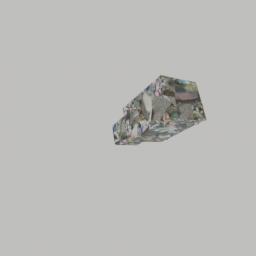
Label: electronics